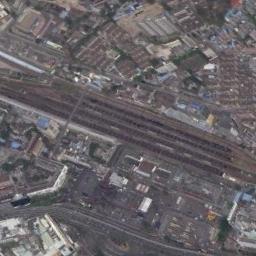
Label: railway_station